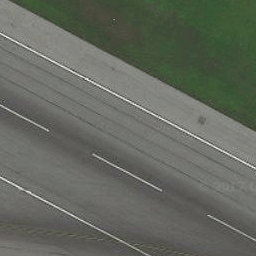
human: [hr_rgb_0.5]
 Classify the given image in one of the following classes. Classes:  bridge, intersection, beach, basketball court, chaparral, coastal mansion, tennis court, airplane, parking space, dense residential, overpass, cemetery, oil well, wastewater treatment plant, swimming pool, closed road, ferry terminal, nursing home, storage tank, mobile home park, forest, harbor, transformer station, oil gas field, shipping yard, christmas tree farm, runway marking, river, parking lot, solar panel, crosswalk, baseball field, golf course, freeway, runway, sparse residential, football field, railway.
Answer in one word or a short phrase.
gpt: runway